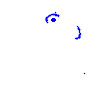
Particle: proton